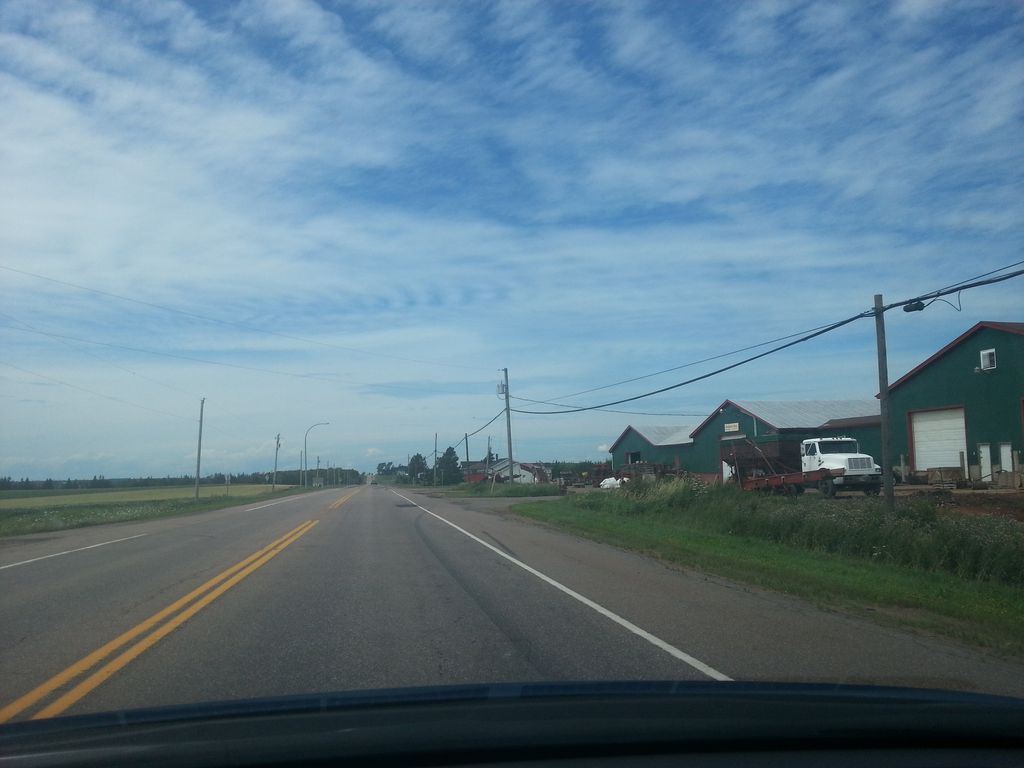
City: charlottetown